Interaction volume radius: 10 \u00c5
Interaction volume height: 15 \u00c5
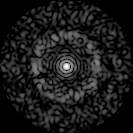
Disorder parameter: 0.8313